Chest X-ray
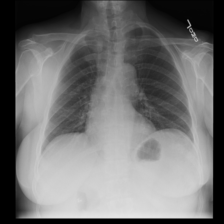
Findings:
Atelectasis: negative
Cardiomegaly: negative
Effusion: negative
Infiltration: negative
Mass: negative
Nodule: negative
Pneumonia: negative
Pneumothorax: negative
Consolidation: negative
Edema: negative
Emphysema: negative
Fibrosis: negative
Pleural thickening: negative
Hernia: negative